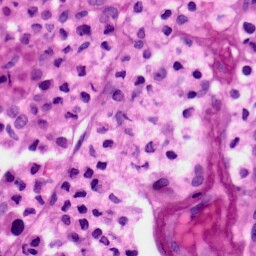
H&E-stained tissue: Skin